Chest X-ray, PA view. Patient: 61 years old, sex M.
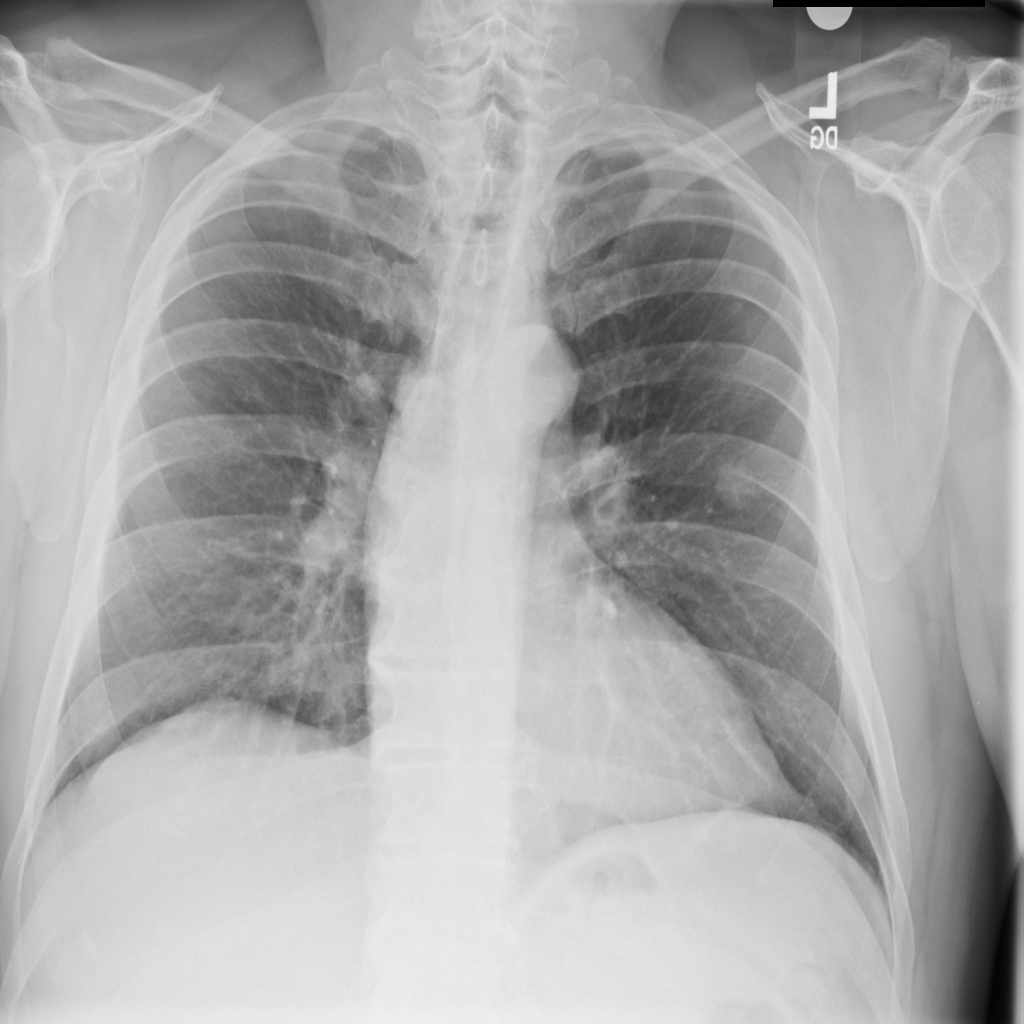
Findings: Nodule